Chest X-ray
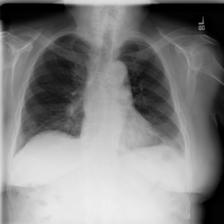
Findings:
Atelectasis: negative
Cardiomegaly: negative
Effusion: negative
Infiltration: negative
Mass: negative
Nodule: negative
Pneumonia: negative
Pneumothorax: negative
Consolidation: negative
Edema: negative
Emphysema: negative
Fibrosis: negative
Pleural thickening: negative
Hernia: negative